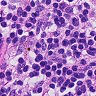
Metastatic tissue present: no